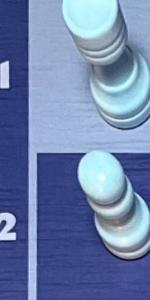
Label: Pawn_White